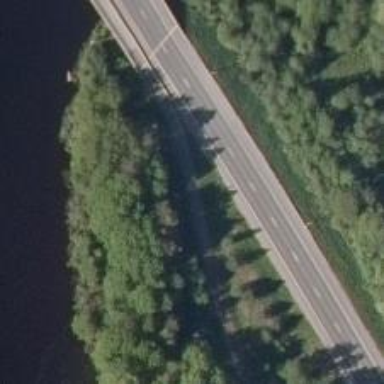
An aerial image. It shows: Cycleway.